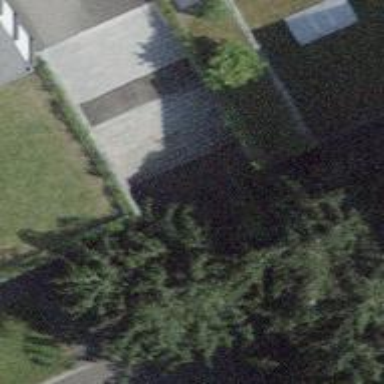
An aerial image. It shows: Set of steps on the road.